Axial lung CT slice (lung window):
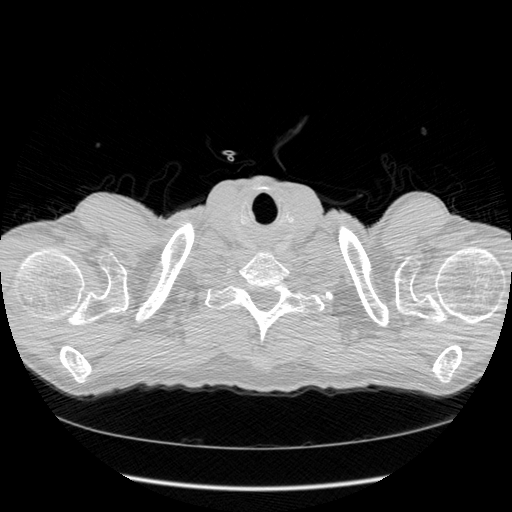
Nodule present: no